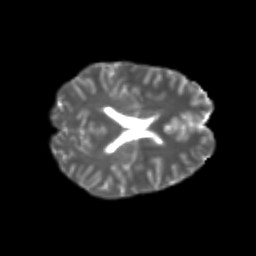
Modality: T2w
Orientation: axial
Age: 23
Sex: male
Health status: healthy
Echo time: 0.074 s